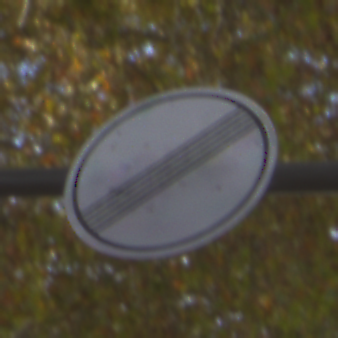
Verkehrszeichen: EndeSaemtlicherBegrenzungen
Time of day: MorningAfternoon
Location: Outdoor (Suburban)
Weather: PartlyCloudy
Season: NotSpecified
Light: Natural